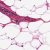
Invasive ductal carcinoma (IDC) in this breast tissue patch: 0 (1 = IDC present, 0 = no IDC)